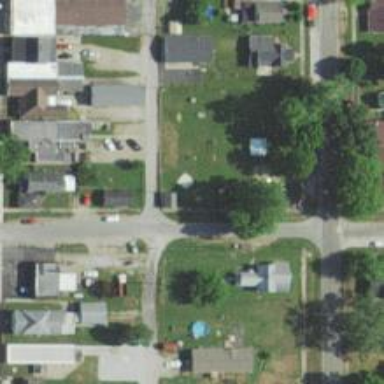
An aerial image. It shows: Alleyway designated as service road.